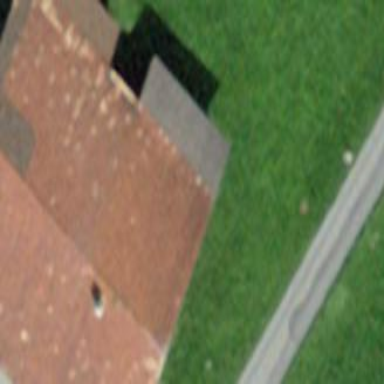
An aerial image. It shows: Farm building.